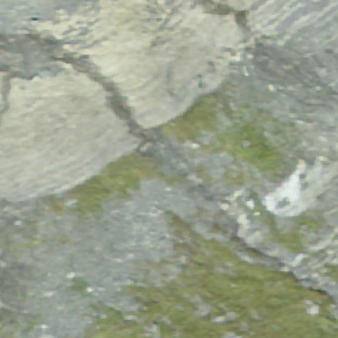
Label: other